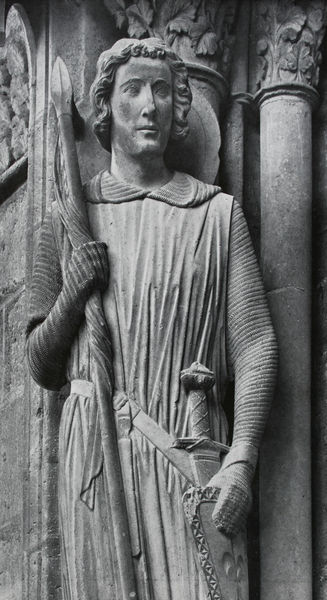
Titel: Linkes Südportal, linkes Gewände: Soldatenheiliger, vielleicht Theodor
Standort: Chartres
Institution: Kathedrale
Schlagwörter: hand, mann, grau, kleid, nase, schwarz, säule, säulen, weiss, gürtel, jung, arm, arme, falten, kragen, mensch, stein, kirche, schlank, figur, gewand, haare, mantel, gotik, locken, skulptur, statue, stab, pilaster, lanze, bildhauerei, faltenwurf, plastik, scheide, foto, griff, nische, schild, groß, schwarzweiß, schwert, ritter, rüstung, kapitelle, kathedrale, kapitell, portal, jüngling, dolch, romanik, gewändefigur, gurt, speer, korinthisch, gestreckt, bauplastik, korintisch, gewände, statur, lanz, länglich, kreuzritter, blattkapitell, kettenhemd, uch, verlängert, portalfigur, 13. jahrhundert, steinplastik, säulenheiliger, schwertgurt, mitttelalter